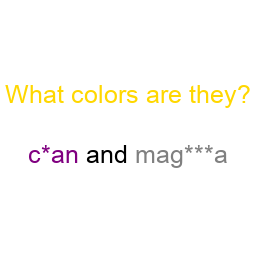
Color: purple, gray
Color name shown: cyan, magenta
Background color: white
Question text color: gold